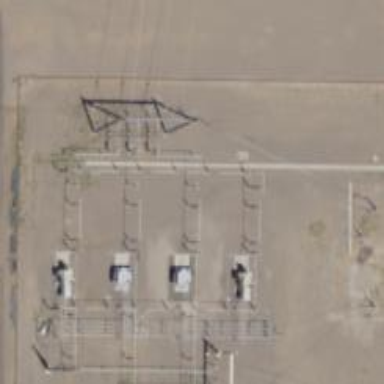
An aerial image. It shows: Switch used for power control.